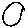
Label: circle